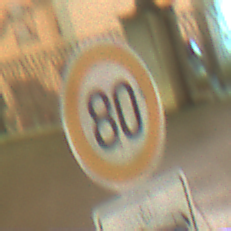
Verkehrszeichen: Geschwindigkeit80
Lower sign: Entfernungsangaben2
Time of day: Night
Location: Outdoor (Urban)
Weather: PartlyCloudy
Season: NotSpecified
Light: Artificial